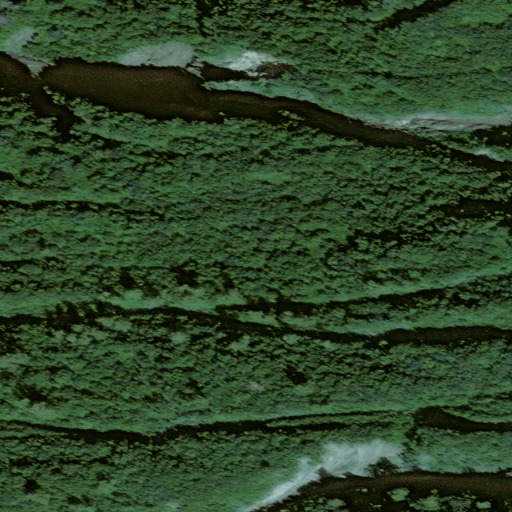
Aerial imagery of cliff(s) in Alaska named Logan Bluffs containing only unknown